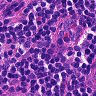
Metastatic tissue present: no